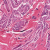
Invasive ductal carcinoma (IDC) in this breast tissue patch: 0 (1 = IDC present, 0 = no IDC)